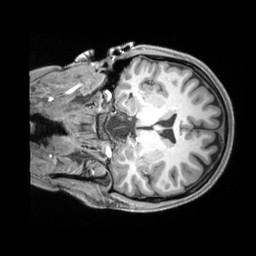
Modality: T1w
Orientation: coronal
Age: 24
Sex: female
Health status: ill
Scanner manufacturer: siemens
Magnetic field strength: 3 T
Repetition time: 2.2 s
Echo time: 0.00218 s